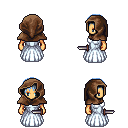
a pixel art fantasy rpg character, female body template, human, tanned skin, underdress, teal pants, white cyan plain hairstyle, cloth hood, dagger, four views (front, back, left, right), 2x2 character sprite sheet, small pixel art, hard edges, no anti-aliasing